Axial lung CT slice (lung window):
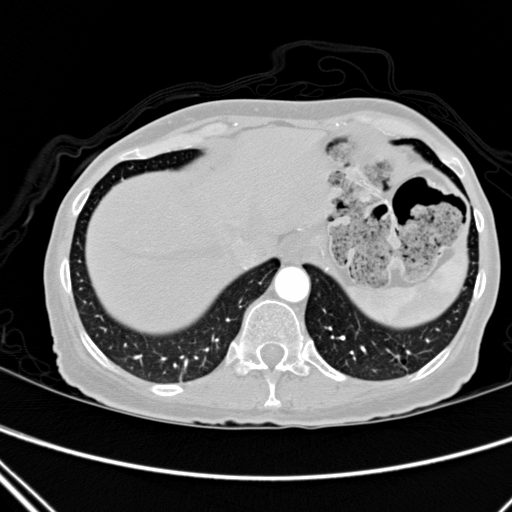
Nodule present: no